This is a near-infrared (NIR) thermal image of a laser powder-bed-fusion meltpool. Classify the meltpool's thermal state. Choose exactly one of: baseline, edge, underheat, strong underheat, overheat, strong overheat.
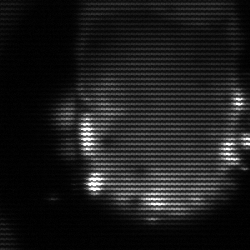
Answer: baseline